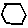
Label: hexagon